Interaction volume radius: 10 \u00c5
Interaction volume height: 10 \u00c5
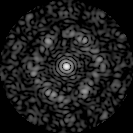
Disorder parameter: 0.7436